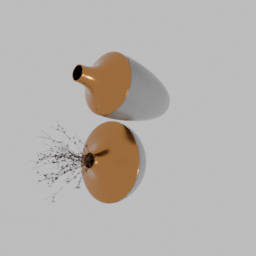
Label: decoration